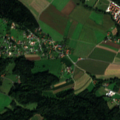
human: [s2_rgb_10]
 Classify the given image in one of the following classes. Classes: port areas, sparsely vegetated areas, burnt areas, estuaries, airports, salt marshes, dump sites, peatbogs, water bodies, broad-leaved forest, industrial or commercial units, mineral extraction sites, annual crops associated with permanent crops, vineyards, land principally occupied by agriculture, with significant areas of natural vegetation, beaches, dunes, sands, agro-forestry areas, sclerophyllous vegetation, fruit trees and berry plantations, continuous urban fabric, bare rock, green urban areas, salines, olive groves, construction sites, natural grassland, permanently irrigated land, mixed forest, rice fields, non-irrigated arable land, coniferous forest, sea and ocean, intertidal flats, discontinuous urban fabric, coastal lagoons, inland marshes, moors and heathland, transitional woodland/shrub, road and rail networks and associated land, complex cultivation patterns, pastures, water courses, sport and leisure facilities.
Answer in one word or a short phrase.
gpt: discontinuous urban fabric, pastures, complex cultivation patterns, land principally occupied by agriculture, with significant areas of natural vegetation, mixed forest